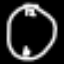
Label: clock